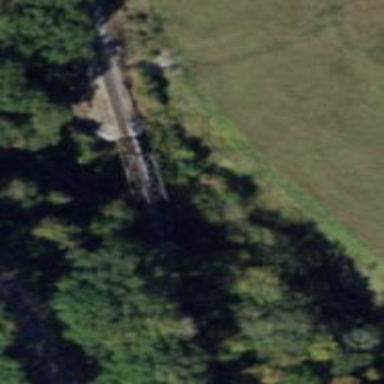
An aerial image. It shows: Railway bridge.